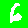
Digit: 6